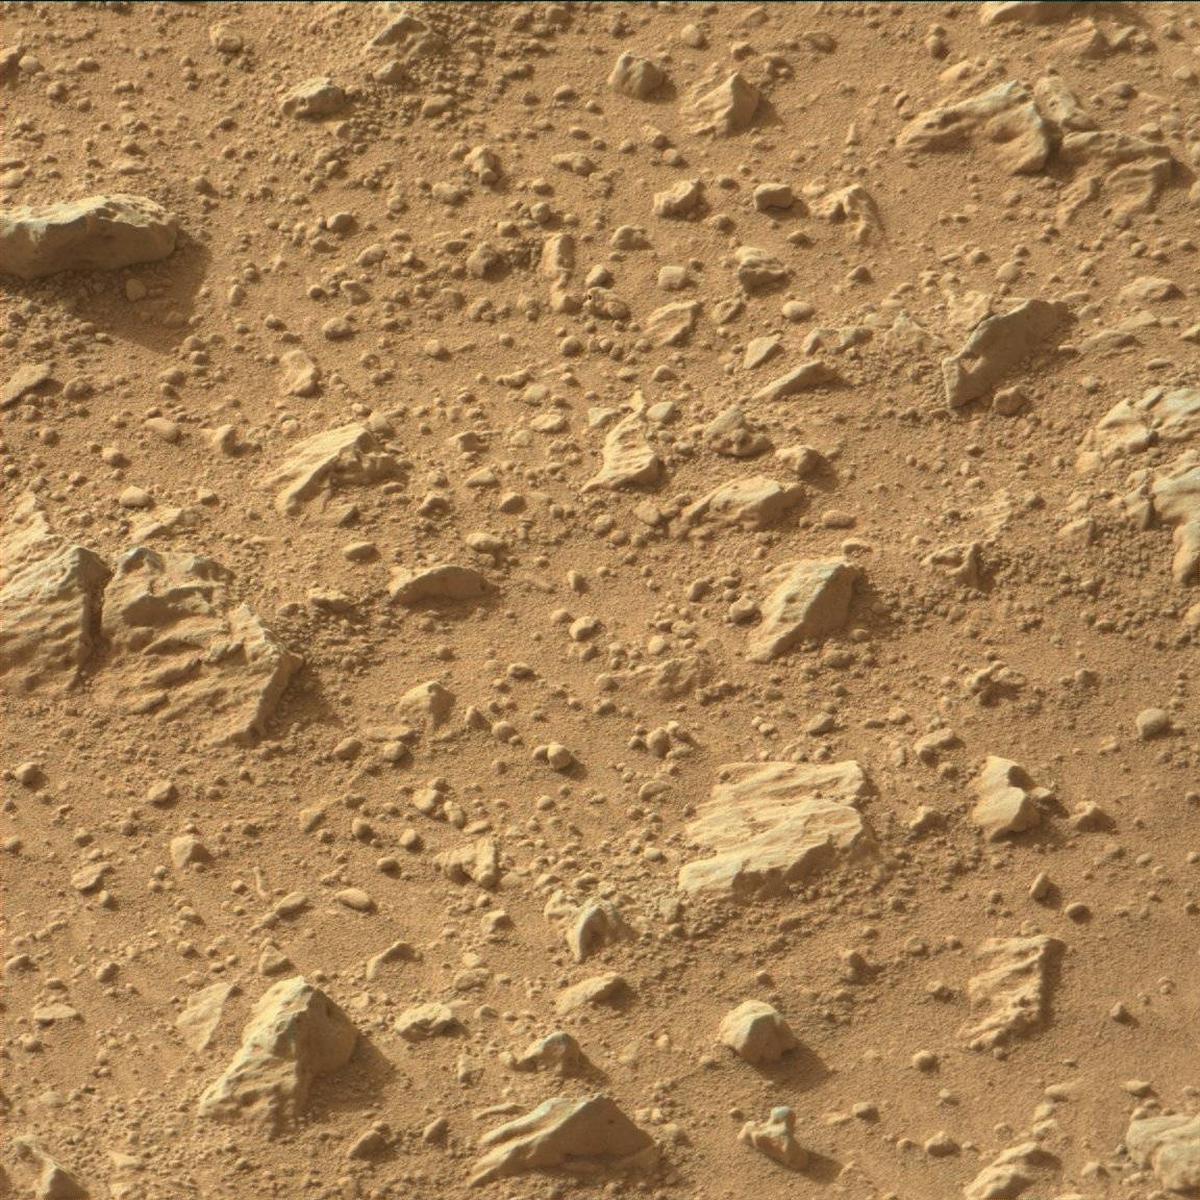
Terrain classes present: Bedrock, Rock, Sand / Soil